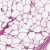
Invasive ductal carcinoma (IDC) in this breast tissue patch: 0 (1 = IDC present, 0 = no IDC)